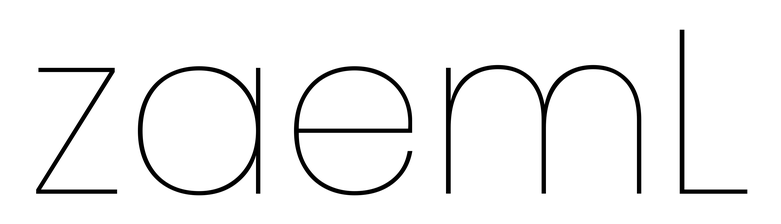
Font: Poppins-Thin